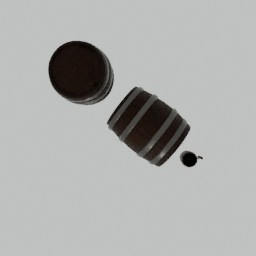
Label: tools